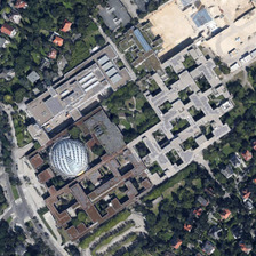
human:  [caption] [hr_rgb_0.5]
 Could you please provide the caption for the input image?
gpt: the school with a round construction is between two residentials .

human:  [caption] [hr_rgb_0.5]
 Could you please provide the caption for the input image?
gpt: Nattier blue shell shaped buildings are surrounded by large floor areas of red and grey buildings.

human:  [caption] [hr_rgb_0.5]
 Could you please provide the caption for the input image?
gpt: A blue shell shaped building is surrounded by red and gray buildings with a large building area.

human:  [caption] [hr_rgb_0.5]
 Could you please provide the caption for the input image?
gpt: a building shaped like nattier blu e shell is surrounded by red and grey building covering large area of floor.

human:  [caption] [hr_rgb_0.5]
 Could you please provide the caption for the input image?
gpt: rows of houses and dense trees surrounds this school with a round building in it .